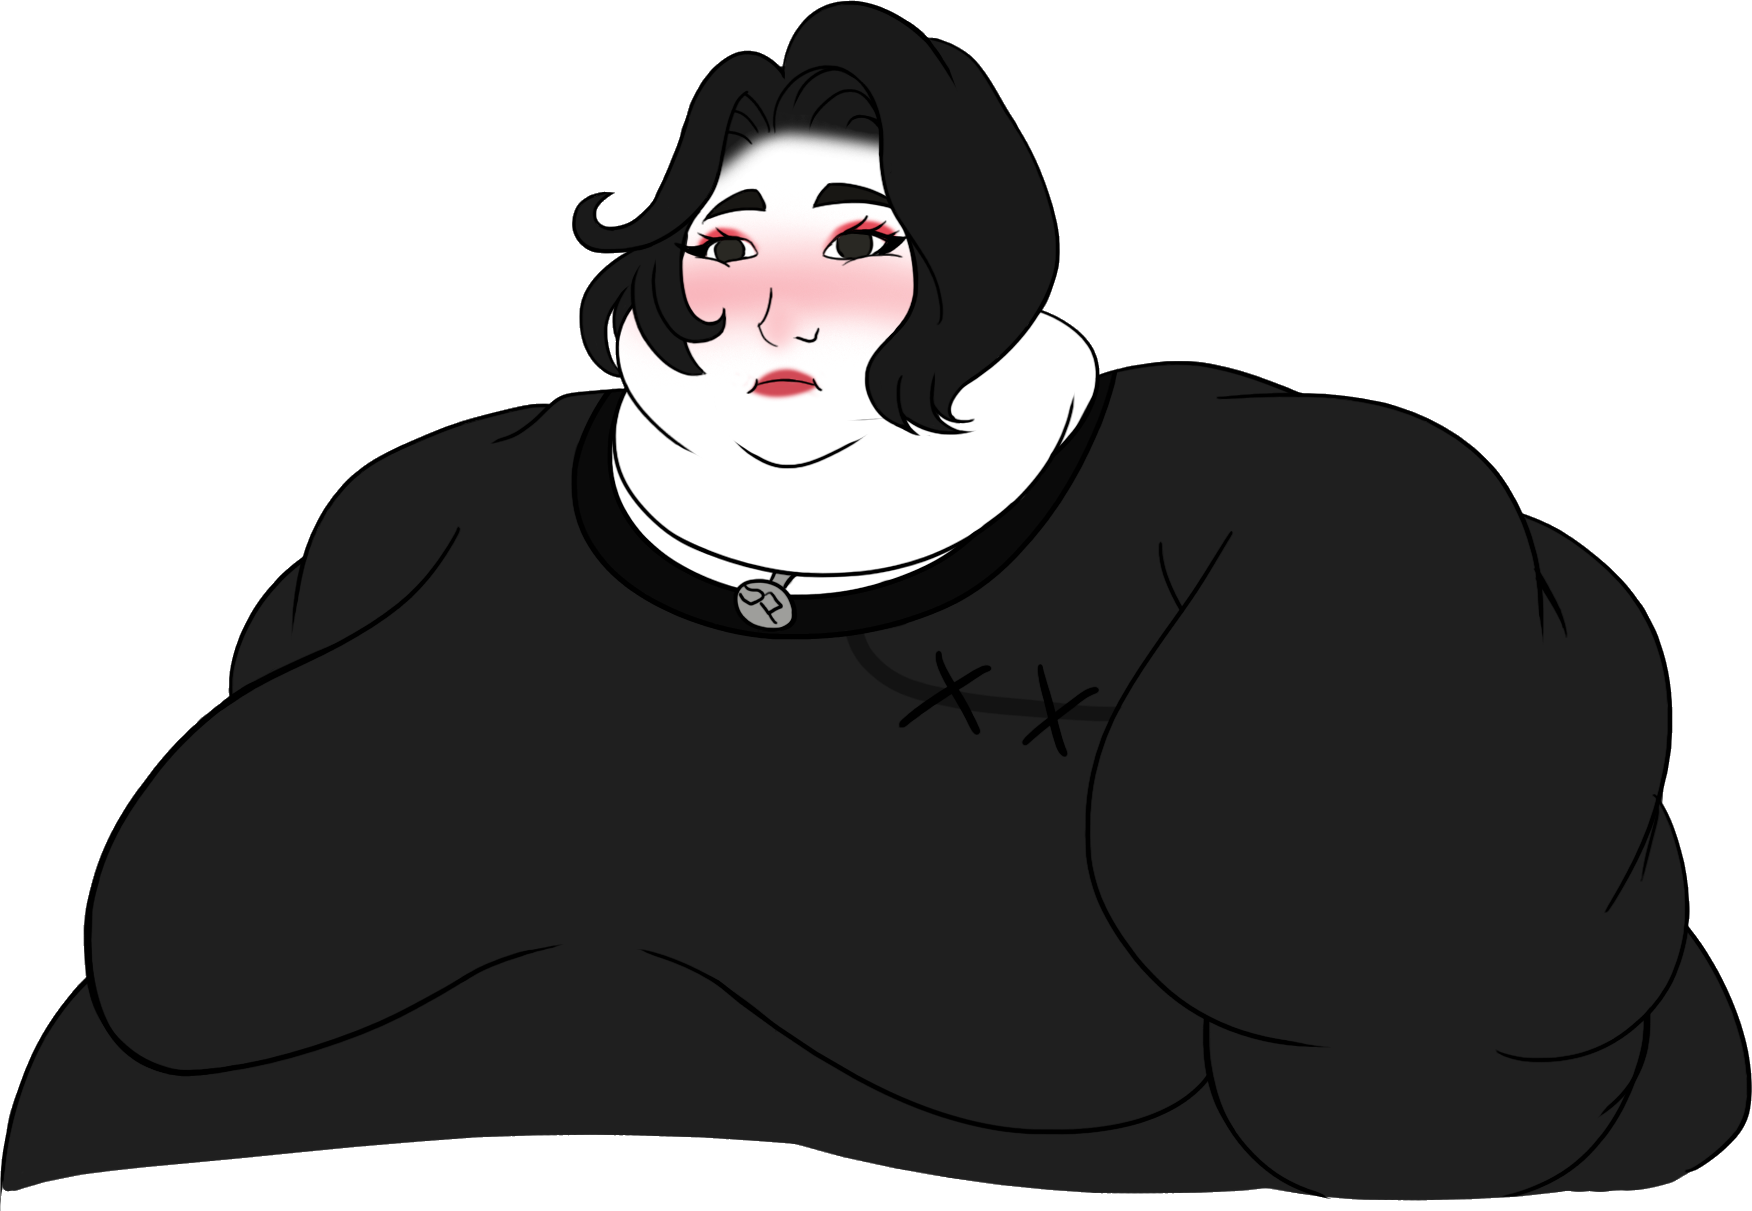
Label: 5_Doomer_Girl